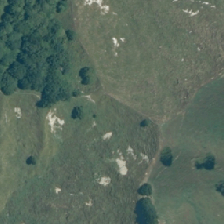
Land cover: broadleaved_indigenous_hardwood